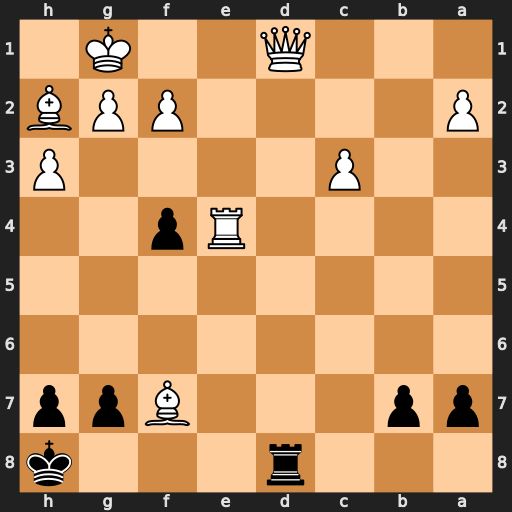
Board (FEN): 3r3k/pp3Bpp/8/8/4Rp2/2P4P/P4PPB/3Q2K1
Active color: b
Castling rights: -
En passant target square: -
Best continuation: Rxd1+ Re1 Rxe1#